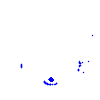
Particle: electron